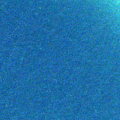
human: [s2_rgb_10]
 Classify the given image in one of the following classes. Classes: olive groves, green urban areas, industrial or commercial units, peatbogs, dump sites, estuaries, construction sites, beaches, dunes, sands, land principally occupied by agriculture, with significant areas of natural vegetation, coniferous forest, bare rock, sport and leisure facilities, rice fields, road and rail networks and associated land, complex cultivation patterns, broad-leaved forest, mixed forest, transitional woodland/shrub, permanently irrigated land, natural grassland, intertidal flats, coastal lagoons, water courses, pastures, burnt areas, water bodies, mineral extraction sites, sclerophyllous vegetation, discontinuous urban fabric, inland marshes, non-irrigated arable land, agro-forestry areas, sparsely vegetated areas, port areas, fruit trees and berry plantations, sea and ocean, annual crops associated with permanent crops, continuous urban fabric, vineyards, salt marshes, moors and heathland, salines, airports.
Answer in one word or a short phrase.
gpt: sea and ocean